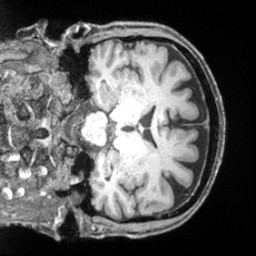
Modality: T1w
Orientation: coronal
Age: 67
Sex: male
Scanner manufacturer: siemens
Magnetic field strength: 3 T
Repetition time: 2.55 s